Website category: sports
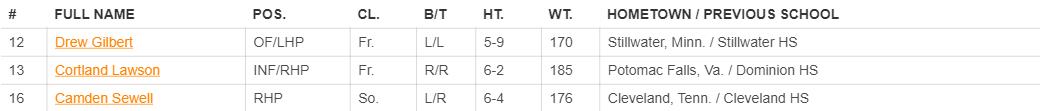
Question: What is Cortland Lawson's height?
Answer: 6-2

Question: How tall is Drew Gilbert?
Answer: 5-9

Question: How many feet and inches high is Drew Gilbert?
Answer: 5-9

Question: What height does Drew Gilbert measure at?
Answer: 5-9

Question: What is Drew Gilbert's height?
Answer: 5-9

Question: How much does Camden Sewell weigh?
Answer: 176

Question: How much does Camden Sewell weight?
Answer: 176

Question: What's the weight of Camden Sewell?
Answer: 176

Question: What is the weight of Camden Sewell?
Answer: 176

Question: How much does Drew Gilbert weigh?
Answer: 170

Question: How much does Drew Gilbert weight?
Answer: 170

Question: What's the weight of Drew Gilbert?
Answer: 170

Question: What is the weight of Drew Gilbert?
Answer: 170

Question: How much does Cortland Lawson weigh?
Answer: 185

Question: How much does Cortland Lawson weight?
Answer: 185

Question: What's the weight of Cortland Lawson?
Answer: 185

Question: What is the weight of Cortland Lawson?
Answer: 185

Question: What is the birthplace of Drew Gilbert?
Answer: Stillwater, Minn.

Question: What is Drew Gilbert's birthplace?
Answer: Stillwater, Minn.

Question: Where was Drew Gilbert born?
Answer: Stillwater, Minn.

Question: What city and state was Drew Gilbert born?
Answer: Stillwater, Minn.

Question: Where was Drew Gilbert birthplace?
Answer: Stillwater, Minn.

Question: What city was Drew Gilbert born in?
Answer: Stillwater, Minn.

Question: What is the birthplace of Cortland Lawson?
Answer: Potomac Falls, Va.

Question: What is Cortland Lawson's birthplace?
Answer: Potomac Falls, Va.

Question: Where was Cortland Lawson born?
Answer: Potomac Falls, Va.

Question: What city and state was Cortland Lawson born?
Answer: Potomac Falls, Va.

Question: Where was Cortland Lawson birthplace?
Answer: Potomac Falls, Va.

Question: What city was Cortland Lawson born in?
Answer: Potomac Falls, Va.

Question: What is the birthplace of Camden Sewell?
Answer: Cleveland, Tenn.

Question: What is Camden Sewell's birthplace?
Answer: Cleveland, Tenn.

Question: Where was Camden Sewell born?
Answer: Cleveland, Tenn.

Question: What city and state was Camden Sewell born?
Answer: Cleveland, Tenn.

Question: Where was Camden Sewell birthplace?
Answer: Cleveland, Tenn.

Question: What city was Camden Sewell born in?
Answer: Cleveland, Tenn.

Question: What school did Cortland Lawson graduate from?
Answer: Dominion HS

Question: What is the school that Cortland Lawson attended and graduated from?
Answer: Dominion HS

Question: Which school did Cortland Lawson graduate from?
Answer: Dominion HS

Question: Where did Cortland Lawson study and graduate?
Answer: Dominion HS

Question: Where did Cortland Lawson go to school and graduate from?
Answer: Dominion HS

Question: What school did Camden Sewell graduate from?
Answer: Cleveland HS

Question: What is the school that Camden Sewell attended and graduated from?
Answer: Cleveland HS

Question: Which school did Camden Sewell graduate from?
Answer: Cleveland HS

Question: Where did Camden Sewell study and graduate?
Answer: Cleveland HS

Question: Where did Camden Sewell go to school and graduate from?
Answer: Cleveland HS

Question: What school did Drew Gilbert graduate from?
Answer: Stillwater HS

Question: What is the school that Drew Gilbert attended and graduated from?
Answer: Stillwater HS

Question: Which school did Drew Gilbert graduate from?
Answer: Stillwater HS

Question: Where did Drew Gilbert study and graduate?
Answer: Stillwater HS

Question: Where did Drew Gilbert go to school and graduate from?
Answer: Stillwater HS